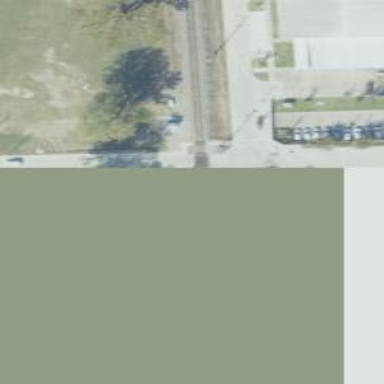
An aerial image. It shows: Railway level crossing.